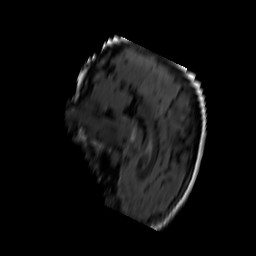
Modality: FLAIR
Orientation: sagittal
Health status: ill
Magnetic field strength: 3 T